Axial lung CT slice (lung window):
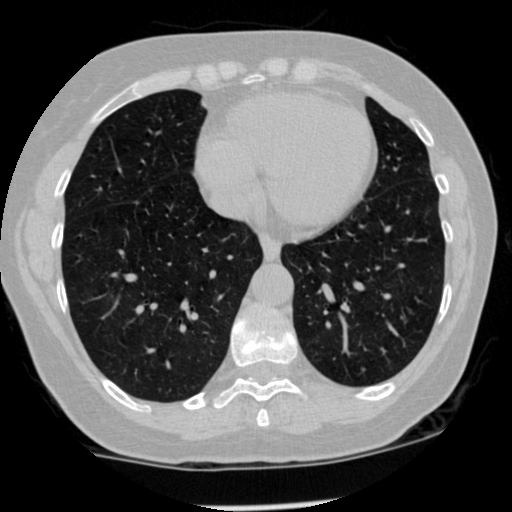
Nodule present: no